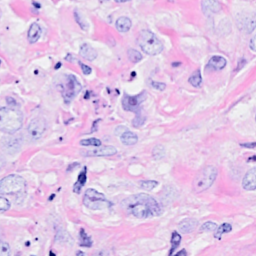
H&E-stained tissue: Breast